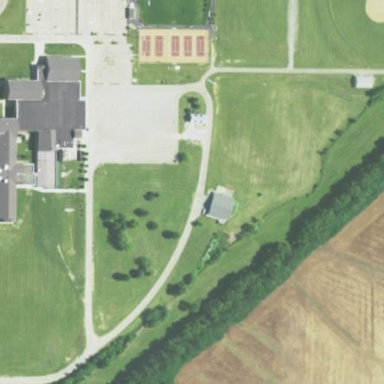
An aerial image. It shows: School.